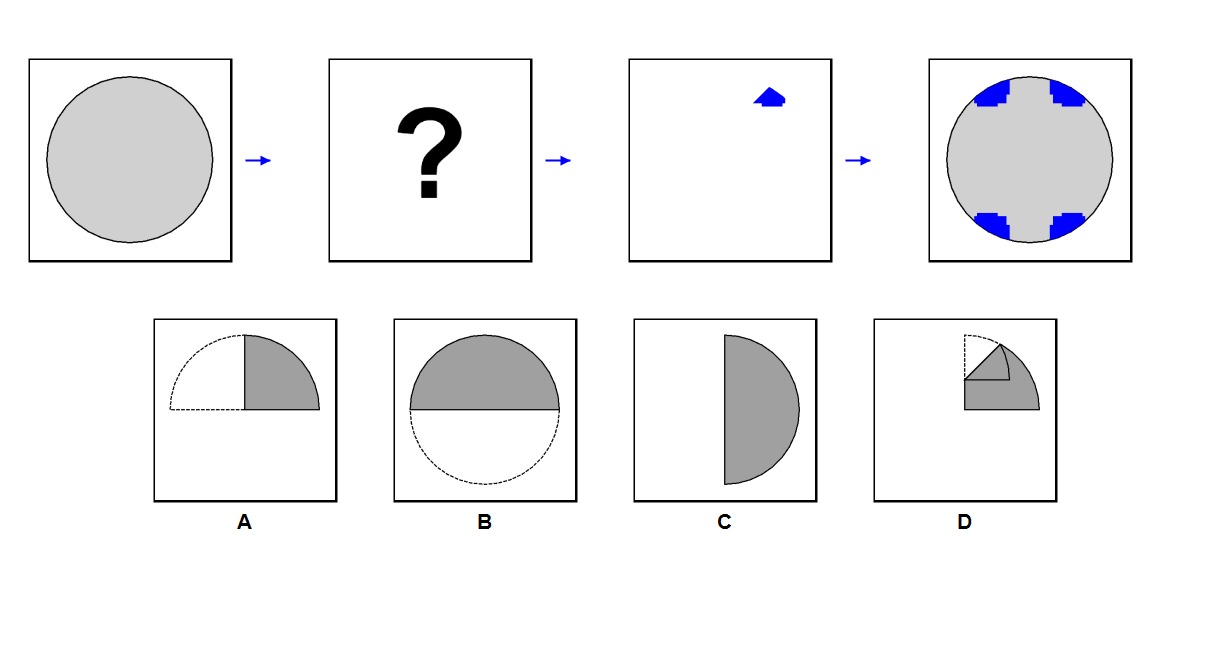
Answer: C